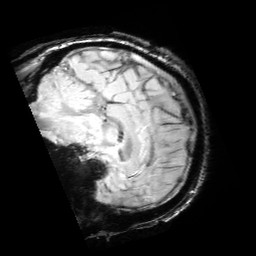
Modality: SWI
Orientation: sagittal
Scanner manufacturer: siemens
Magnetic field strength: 3 T
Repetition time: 0.03 s
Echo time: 0.02 s